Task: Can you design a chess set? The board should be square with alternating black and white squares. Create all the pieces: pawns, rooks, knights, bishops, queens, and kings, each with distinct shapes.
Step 2841:
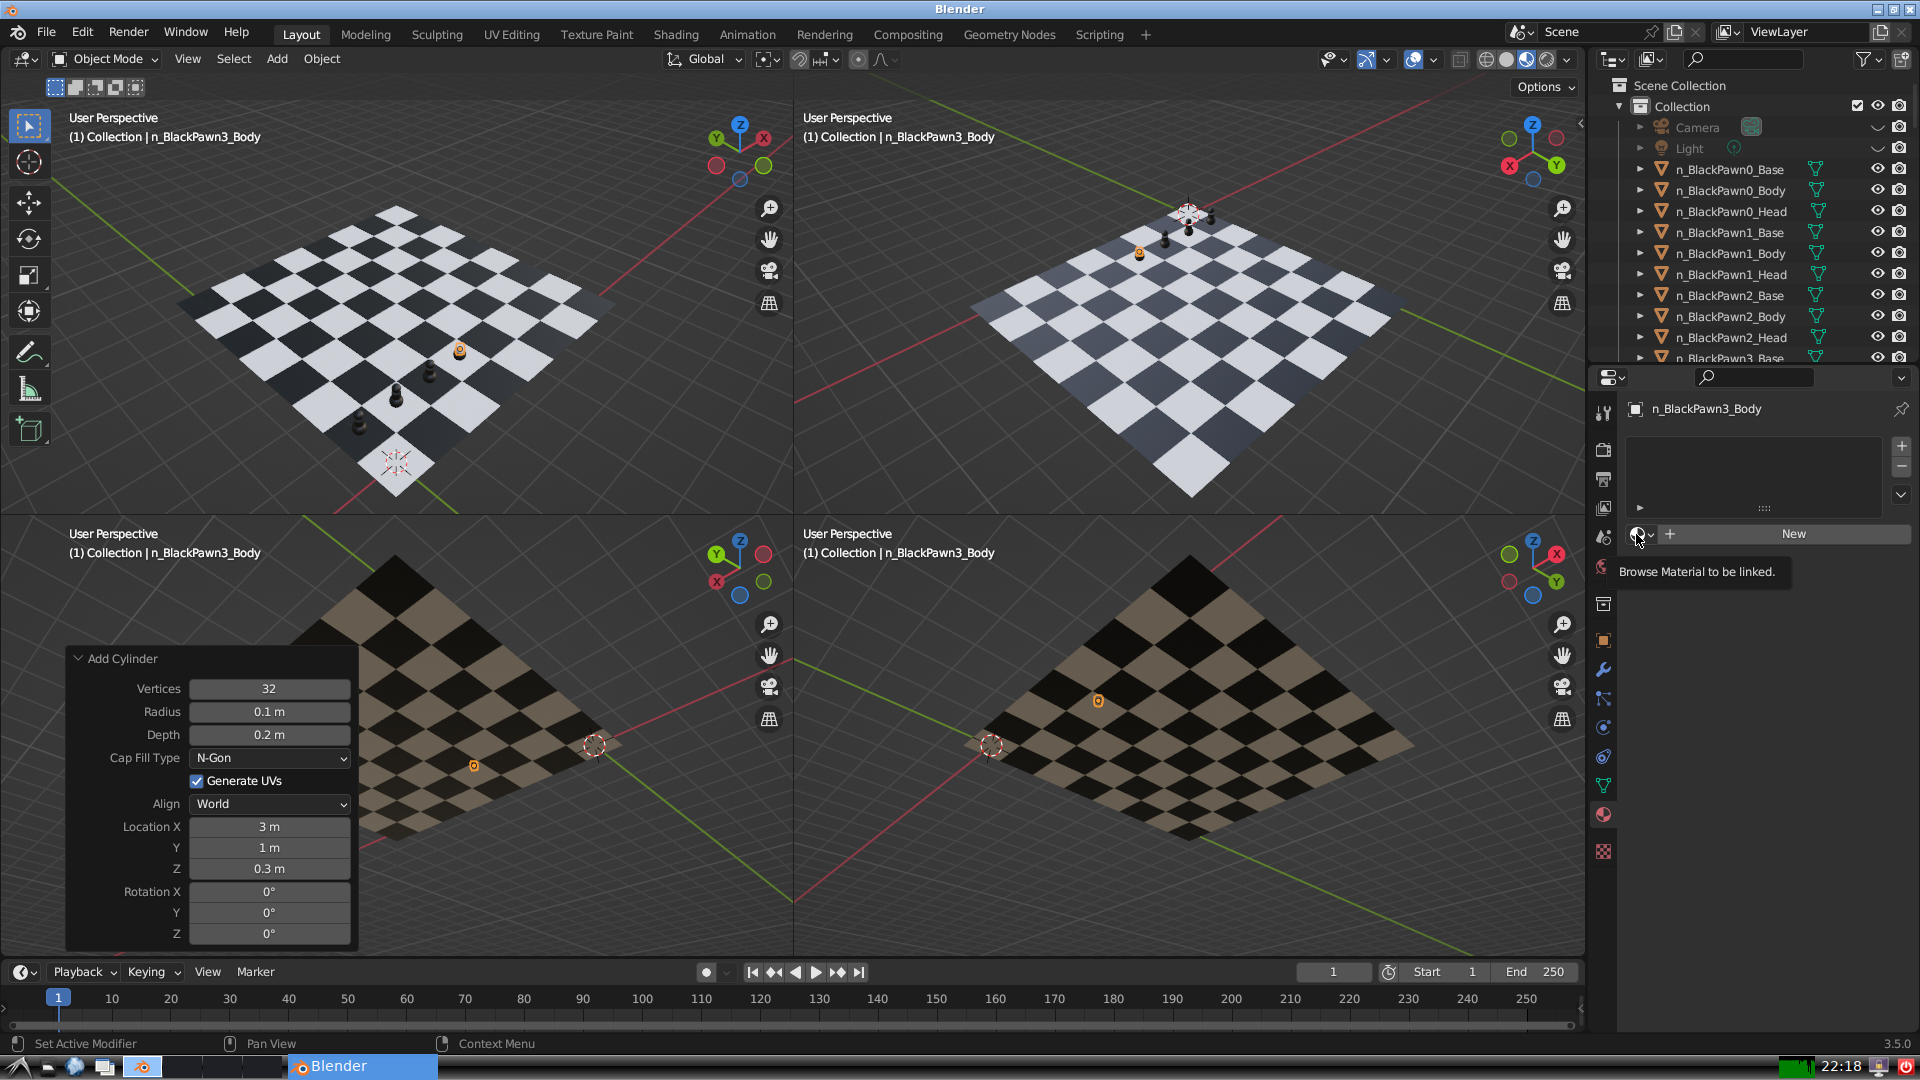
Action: click: no